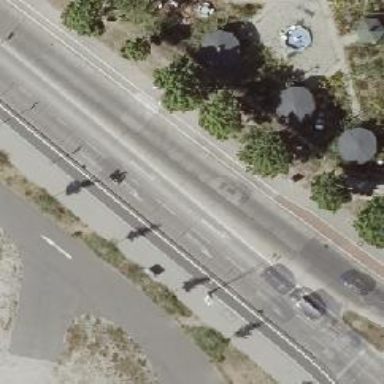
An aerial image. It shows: Asphalt sidewalk that is also designated as cycleway.